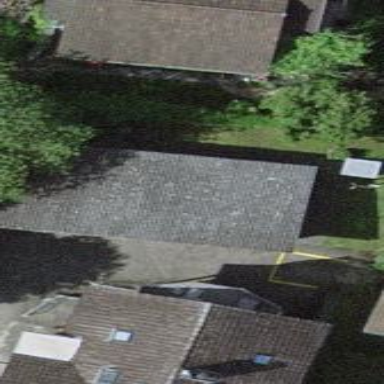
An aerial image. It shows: View of roof of building.